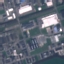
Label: Industrial